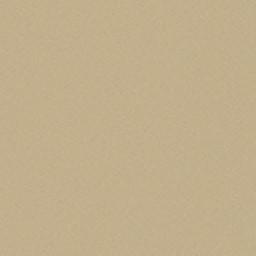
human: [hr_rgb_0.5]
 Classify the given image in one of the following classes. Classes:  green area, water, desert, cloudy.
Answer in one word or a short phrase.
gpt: desert